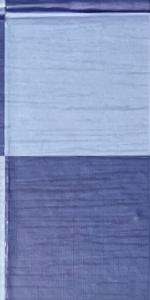
Label: Empty